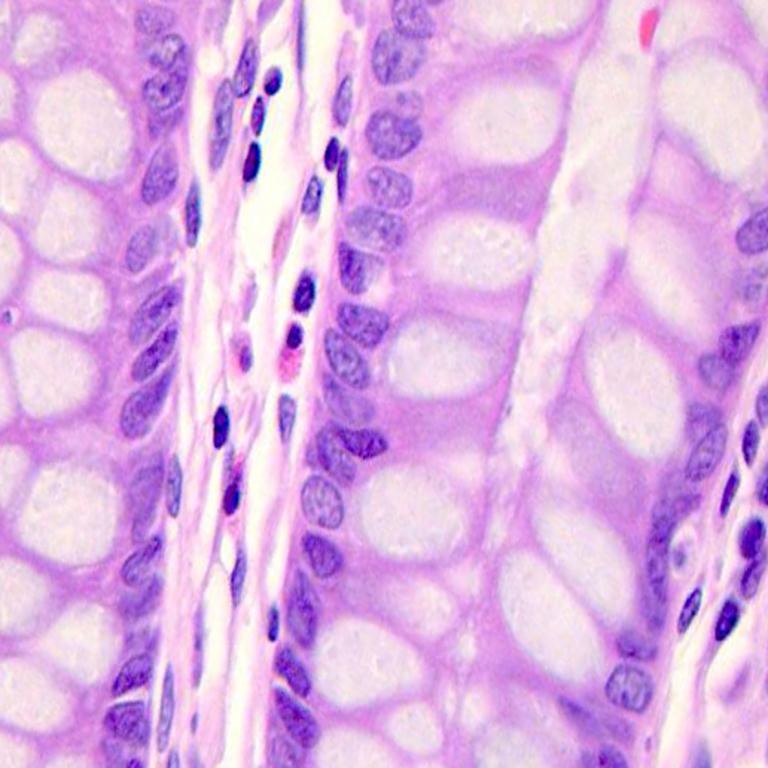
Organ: colon
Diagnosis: benign